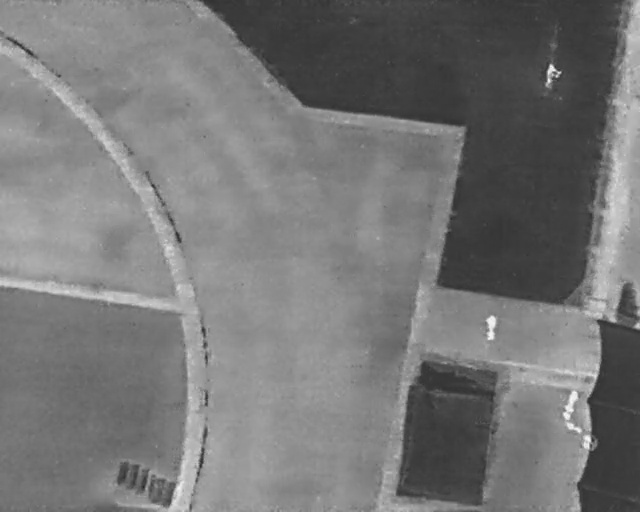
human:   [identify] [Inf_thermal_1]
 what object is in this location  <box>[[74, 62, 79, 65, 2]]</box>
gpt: <ref>1 large person at the right</ref>

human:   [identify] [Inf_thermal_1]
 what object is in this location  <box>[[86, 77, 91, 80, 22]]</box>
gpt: <ref>1 large person at the bottom right</ref>